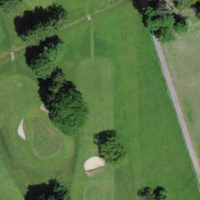
EUNIS habitat code: 24
Species observed at this site:
Primula veris
Plantago major